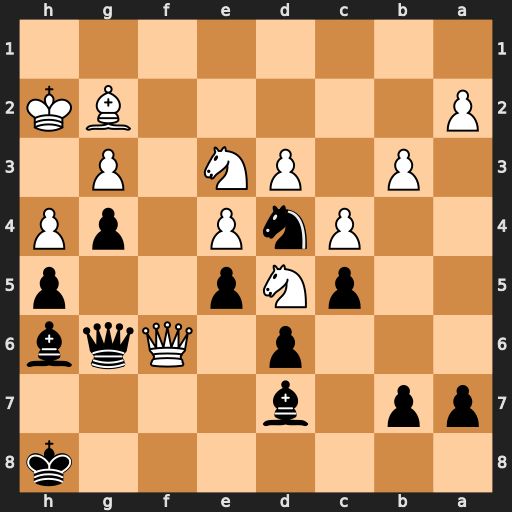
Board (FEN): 7k/pp1b4/3p1Qqb/2pNp2p/2PnP1pP/1P1PN1P1/P5BK/8
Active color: b
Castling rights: -
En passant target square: -
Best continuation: Qxf6 Nxf6 Bxe3